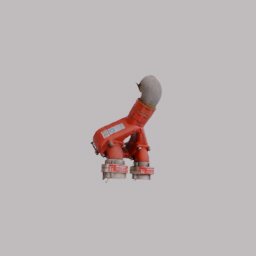
Label: architecture